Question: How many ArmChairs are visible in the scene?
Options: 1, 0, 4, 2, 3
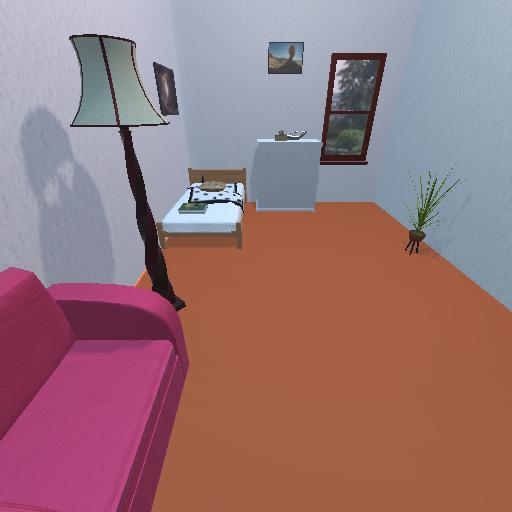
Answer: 1